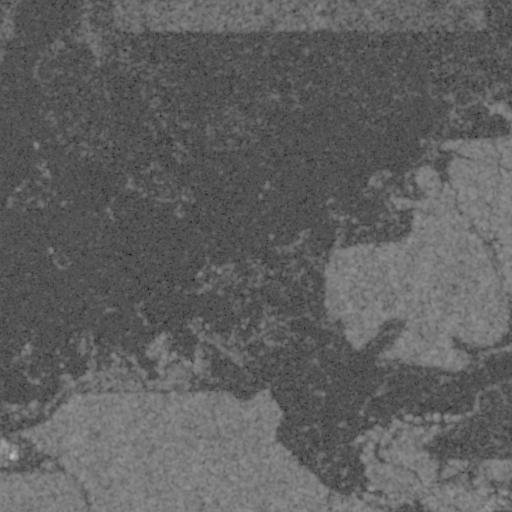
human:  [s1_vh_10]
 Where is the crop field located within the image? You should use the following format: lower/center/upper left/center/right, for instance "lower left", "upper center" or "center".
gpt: The crop field is located in the lower of the image.
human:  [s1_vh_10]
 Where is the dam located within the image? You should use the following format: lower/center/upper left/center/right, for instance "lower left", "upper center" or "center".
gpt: The dam is located in the lower left of the image.
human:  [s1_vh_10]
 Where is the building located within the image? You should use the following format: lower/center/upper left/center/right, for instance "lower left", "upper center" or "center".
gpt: The building is located in the lower left of the image.
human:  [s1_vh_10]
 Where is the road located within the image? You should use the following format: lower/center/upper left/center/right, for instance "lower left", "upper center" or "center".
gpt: There is no road in the image.

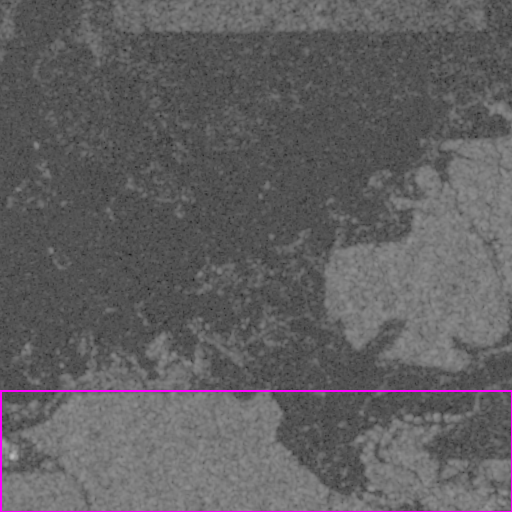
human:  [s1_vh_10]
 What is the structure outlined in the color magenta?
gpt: The structure outlined in magenta is a crop field.
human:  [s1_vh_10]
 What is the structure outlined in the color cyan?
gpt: There is no cyan outline.